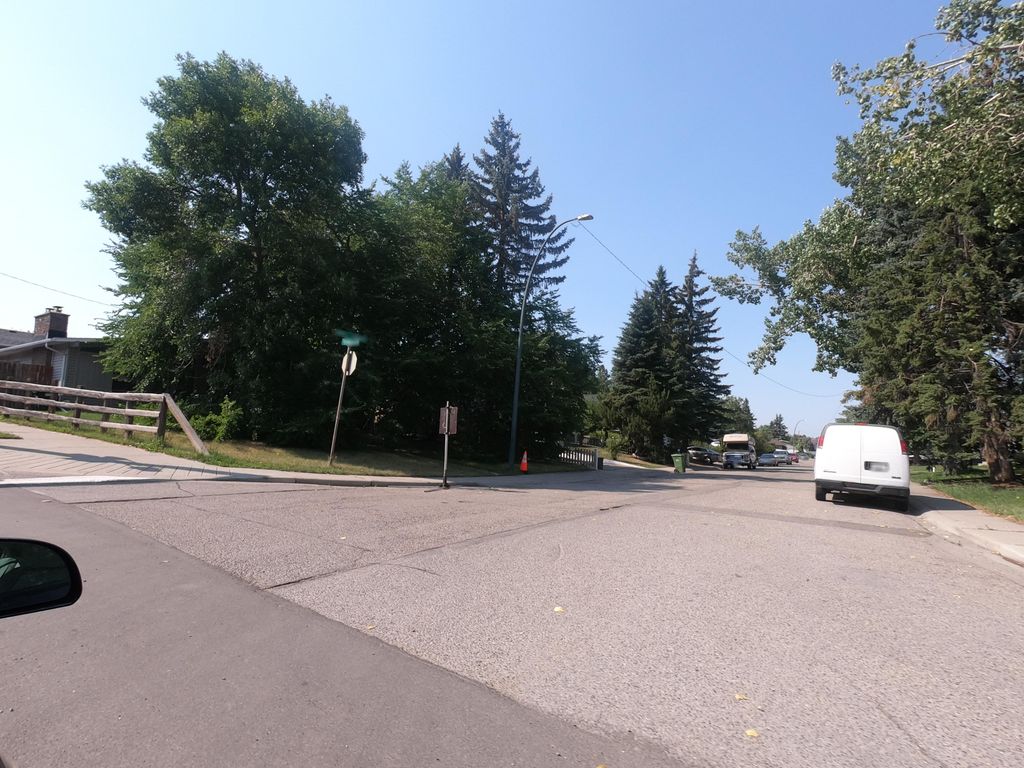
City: calgary